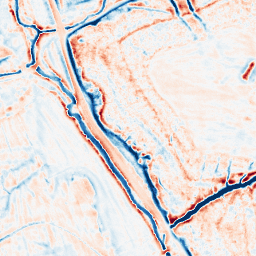
Category: edge_preserving
Decomposition family: bilateral
Decomposition parameters: d: 15
sigma_color: 75
sigma_space: 75
Upsampling method: sinc_hamming
Upsampling parameters: scale: 8
kernel_size: 16
Upsampling scale: 8